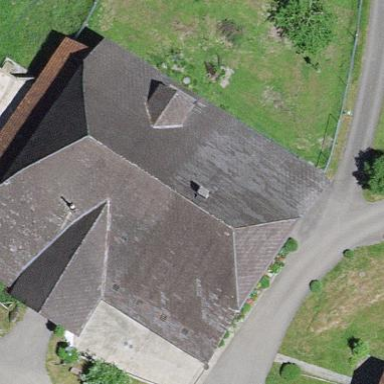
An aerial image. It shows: Farm building.